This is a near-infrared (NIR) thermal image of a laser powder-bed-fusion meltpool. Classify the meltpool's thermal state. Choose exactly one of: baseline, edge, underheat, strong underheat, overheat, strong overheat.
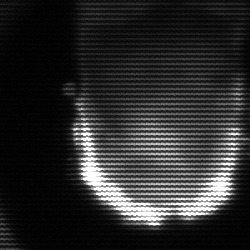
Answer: baseline